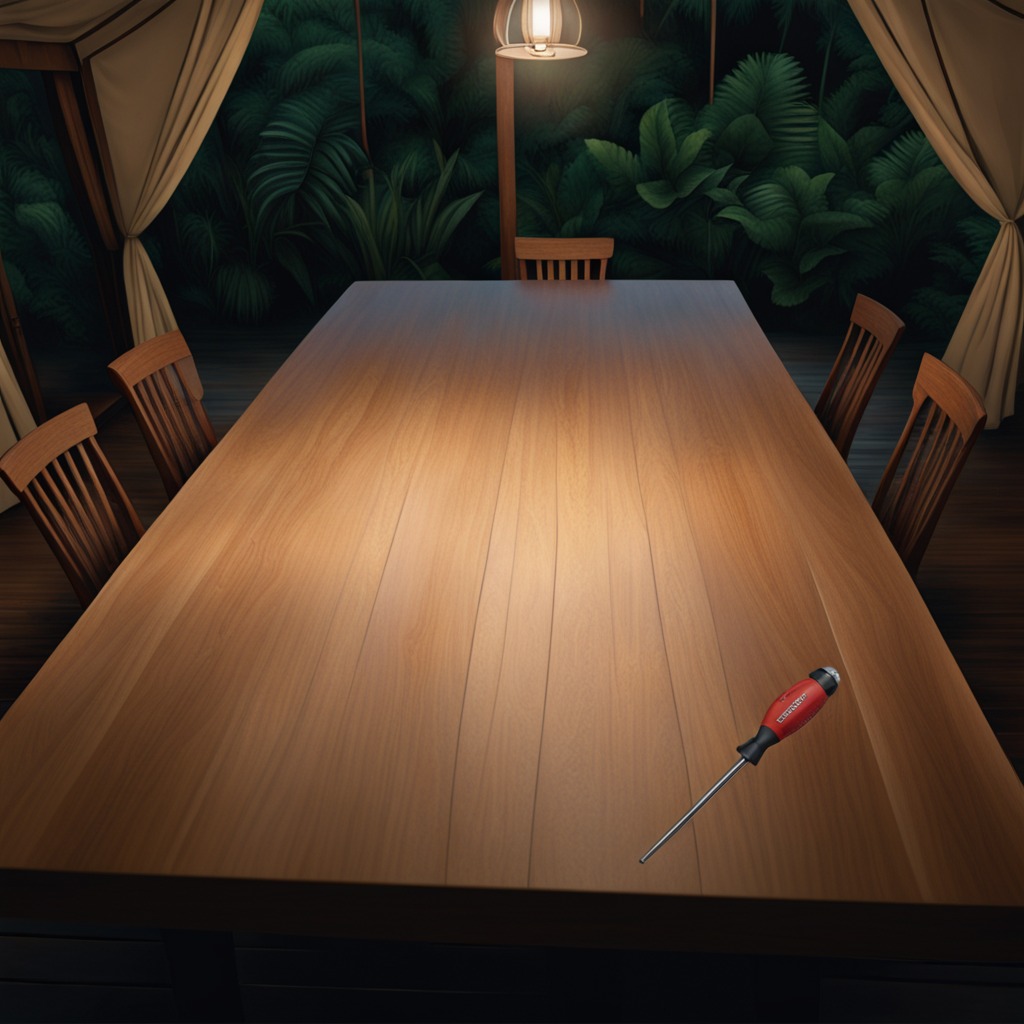
A screwdriver is lying on a wooden table inside a jungle field workshop tent at night.